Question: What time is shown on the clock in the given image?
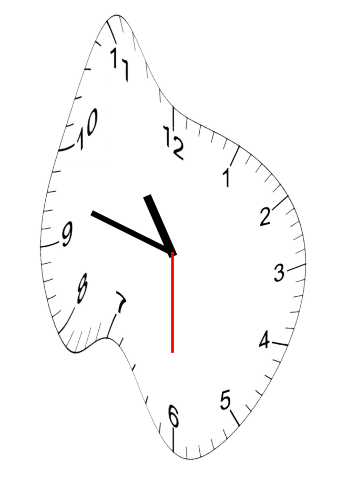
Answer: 10:47:30